Interaction volume radius: 5 \u00c5
Interaction volume height: 35 \u00c5
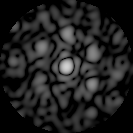
Disorder parameter: 0.71